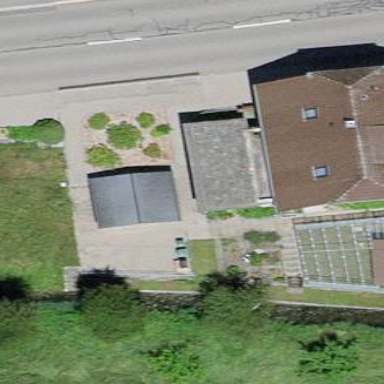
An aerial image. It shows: Residential building.